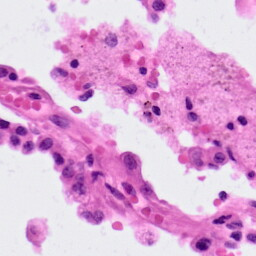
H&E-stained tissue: Lung